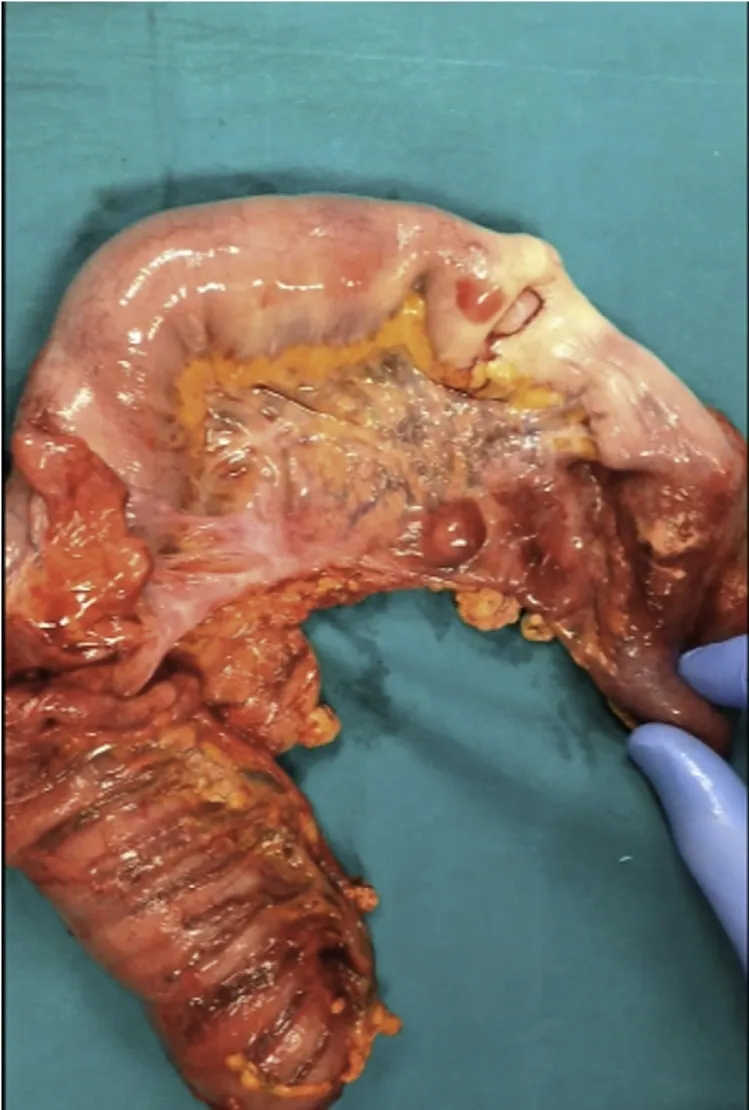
Ileal leiomyosarcoma with ischemic suffering of the adjacent intestinal bowel wall.
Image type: medical_photograph (other_medical_photograph)